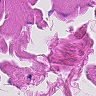
Metastatic tissue present: no